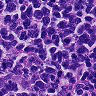
Metastatic tissue present: no